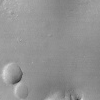
Atmospheric dust classification: not_dusty